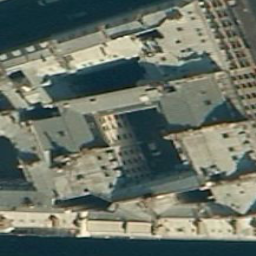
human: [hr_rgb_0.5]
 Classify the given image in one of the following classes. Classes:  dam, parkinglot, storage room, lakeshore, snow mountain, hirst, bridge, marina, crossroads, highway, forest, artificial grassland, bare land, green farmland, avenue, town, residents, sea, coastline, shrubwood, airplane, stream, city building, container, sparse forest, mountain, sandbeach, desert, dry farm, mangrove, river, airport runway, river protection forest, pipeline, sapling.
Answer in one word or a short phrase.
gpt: city building